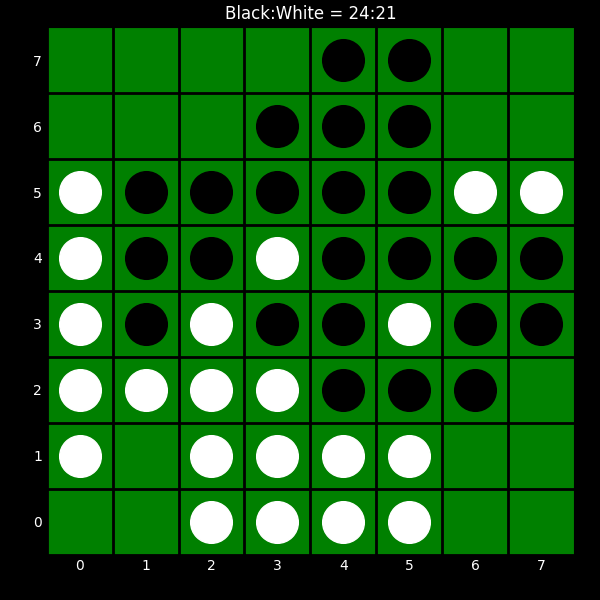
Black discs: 24
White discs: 21